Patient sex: M
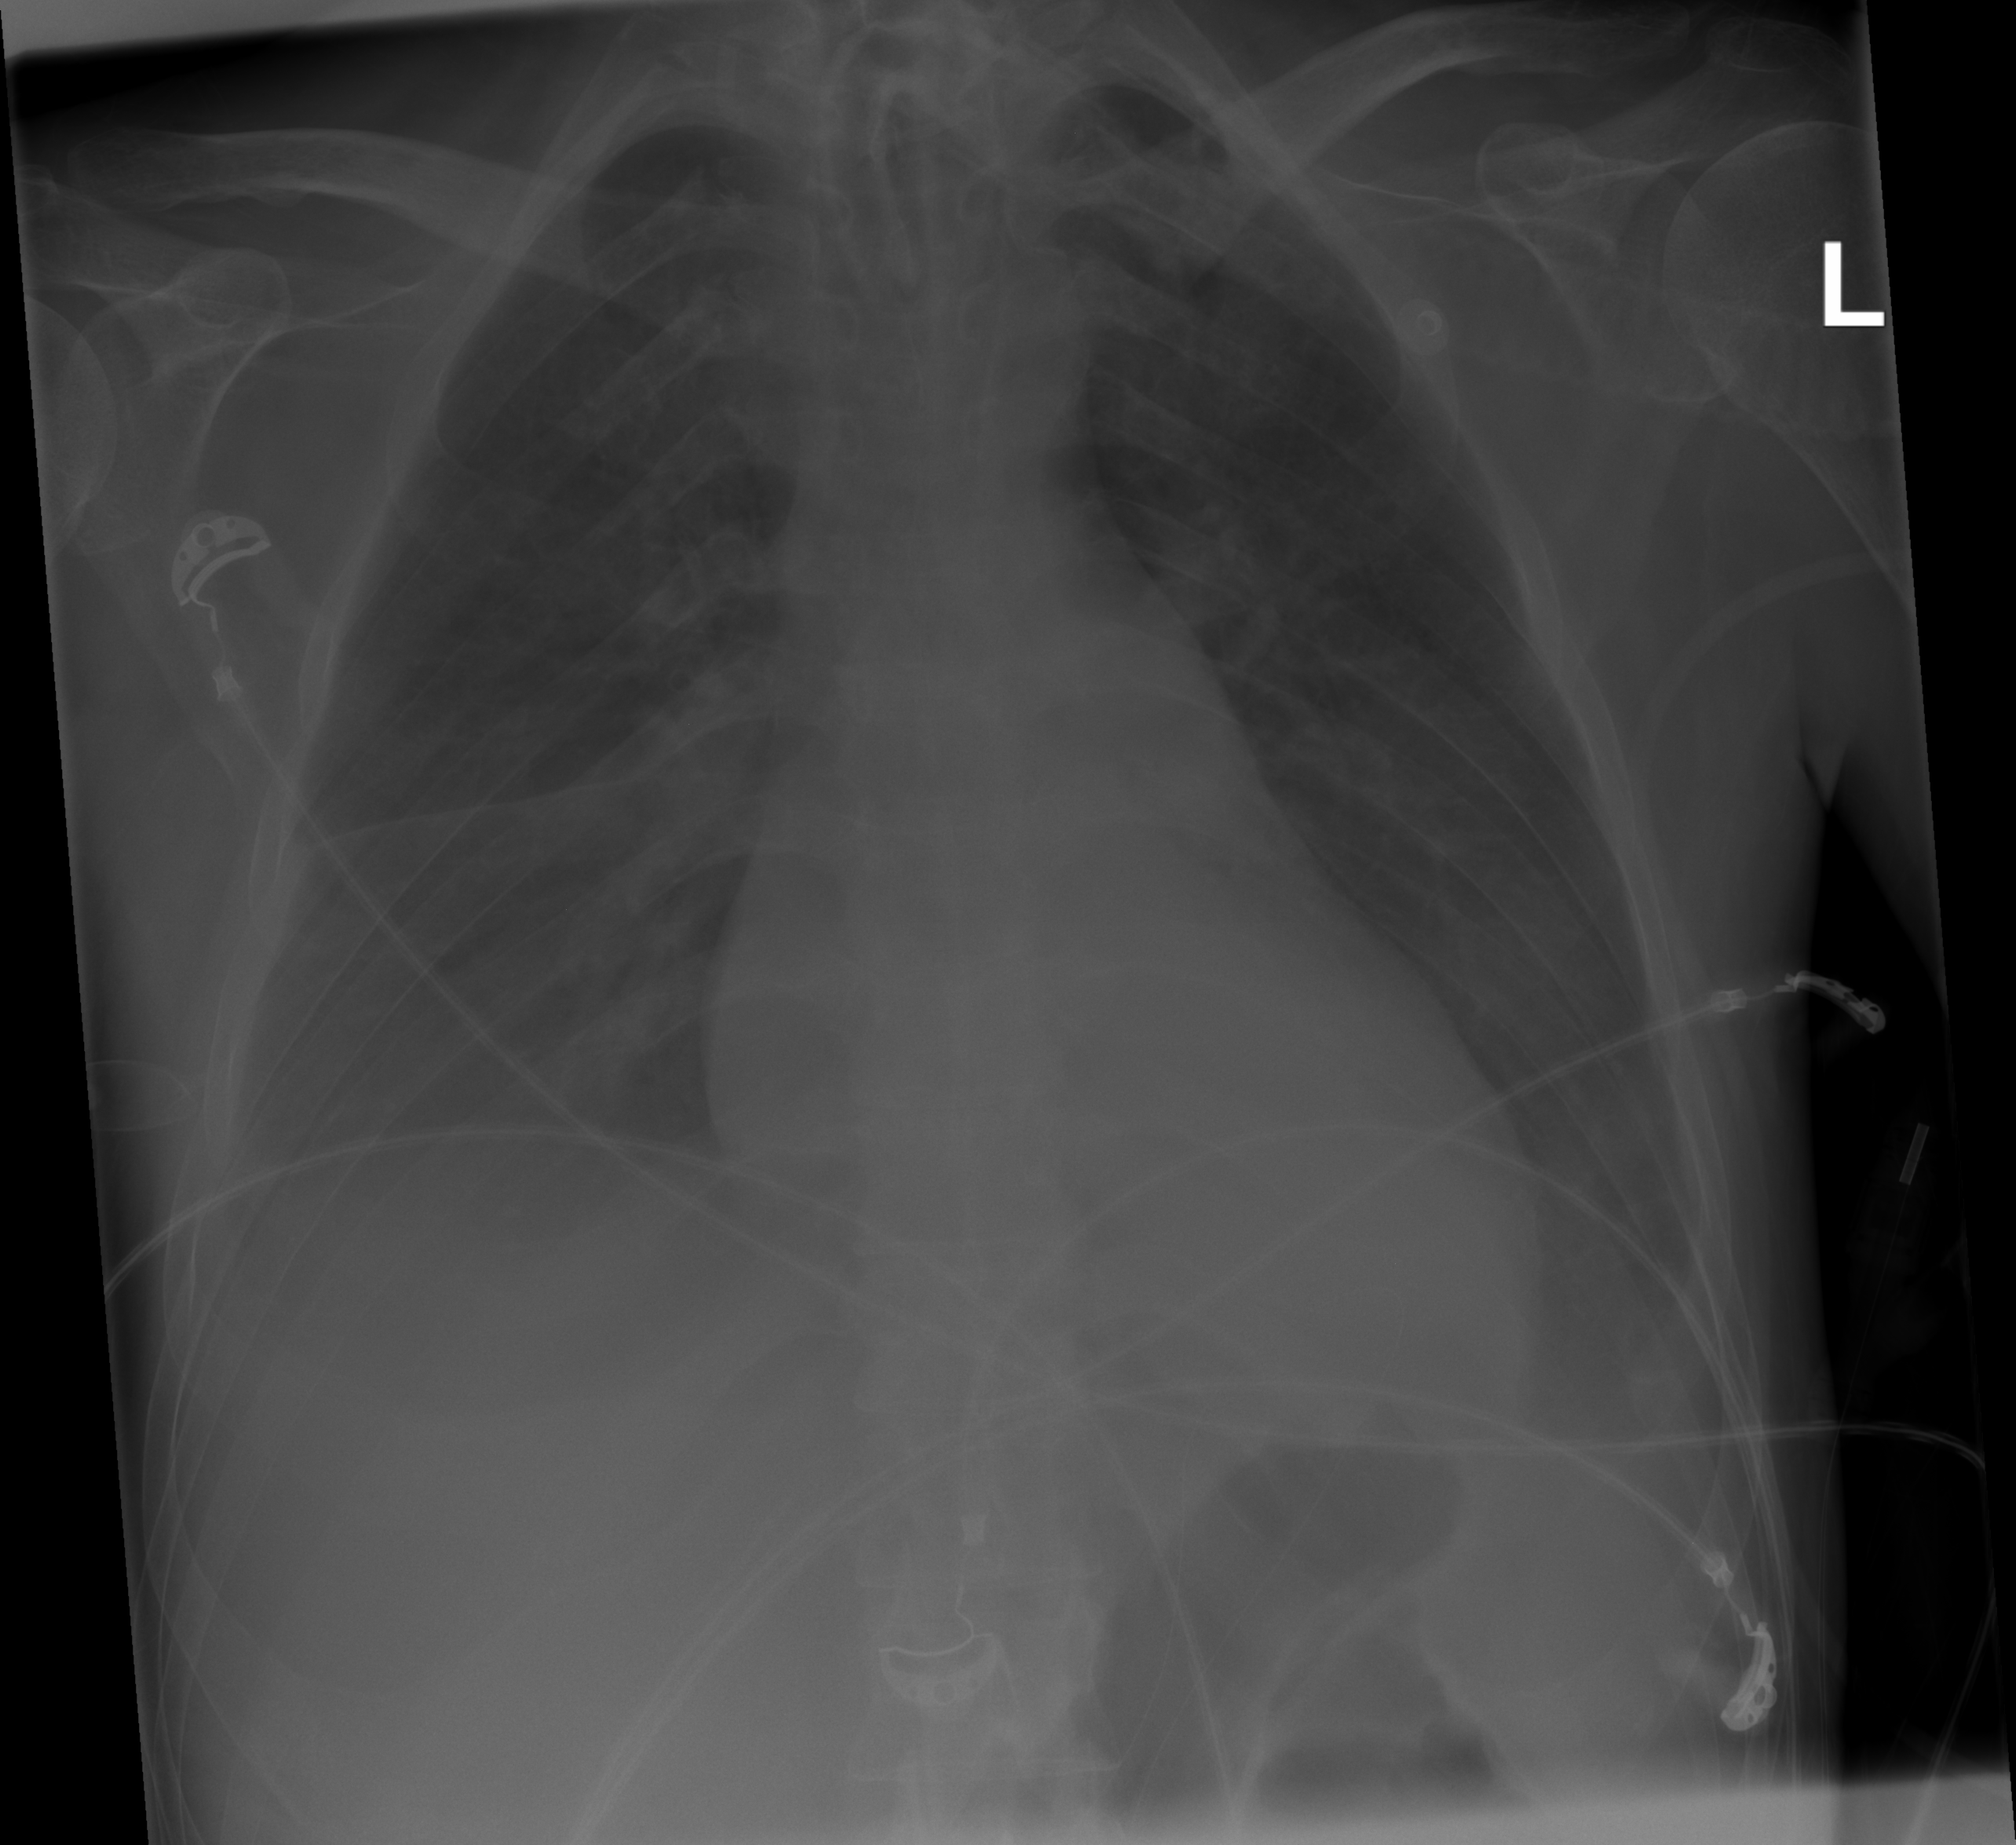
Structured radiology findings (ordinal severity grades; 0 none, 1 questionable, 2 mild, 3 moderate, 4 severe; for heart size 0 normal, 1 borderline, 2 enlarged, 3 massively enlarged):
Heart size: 1
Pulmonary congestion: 2
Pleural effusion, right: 2
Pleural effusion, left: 2
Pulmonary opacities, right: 1
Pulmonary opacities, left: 1
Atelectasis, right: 0
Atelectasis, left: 0